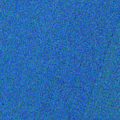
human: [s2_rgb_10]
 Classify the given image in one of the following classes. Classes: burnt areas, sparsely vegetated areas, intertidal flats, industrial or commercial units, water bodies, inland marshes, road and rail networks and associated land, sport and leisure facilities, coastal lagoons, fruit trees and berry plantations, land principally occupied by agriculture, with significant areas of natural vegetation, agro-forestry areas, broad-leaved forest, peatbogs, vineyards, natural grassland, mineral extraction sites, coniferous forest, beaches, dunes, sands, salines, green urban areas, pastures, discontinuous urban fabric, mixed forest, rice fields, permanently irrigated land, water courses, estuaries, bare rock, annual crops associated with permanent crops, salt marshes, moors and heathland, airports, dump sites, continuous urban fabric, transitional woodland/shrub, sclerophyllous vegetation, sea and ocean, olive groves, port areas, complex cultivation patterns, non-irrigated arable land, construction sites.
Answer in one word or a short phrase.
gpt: sea and ocean